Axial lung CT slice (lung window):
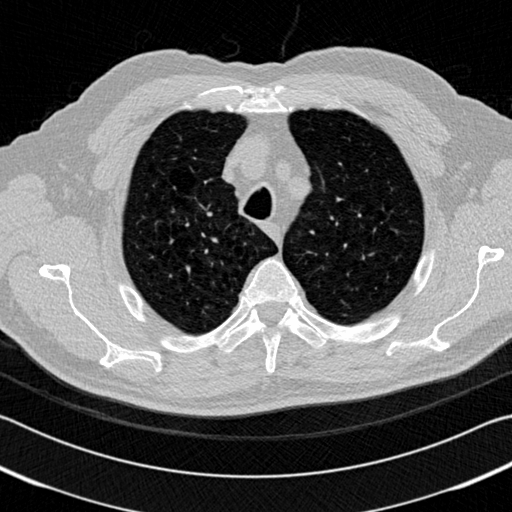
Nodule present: no